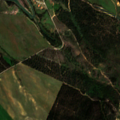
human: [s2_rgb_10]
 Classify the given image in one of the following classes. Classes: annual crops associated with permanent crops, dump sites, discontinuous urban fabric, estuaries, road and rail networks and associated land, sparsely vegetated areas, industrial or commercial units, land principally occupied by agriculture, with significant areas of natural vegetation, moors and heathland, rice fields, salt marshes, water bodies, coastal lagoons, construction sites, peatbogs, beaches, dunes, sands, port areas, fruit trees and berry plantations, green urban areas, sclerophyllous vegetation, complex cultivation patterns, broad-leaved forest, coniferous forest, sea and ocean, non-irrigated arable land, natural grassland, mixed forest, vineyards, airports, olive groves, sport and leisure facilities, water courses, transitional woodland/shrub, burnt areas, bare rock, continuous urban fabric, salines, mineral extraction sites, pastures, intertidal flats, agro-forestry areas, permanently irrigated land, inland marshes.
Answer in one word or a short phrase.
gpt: non-irrigated arable land, pastures, broad-leaved forest, sclerophyllous vegetation, transitional woodland/shrub